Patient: sex F, age 57
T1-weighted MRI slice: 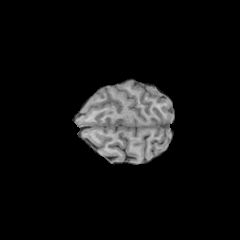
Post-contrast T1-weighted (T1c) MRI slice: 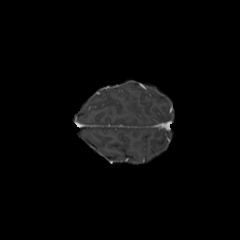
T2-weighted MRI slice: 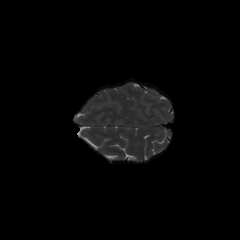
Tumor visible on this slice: no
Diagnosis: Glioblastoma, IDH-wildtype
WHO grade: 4